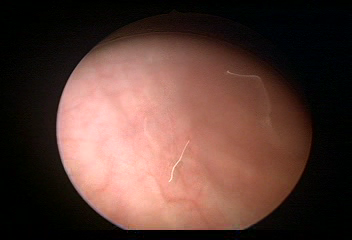
Modality: WLC
Class: Normal mucosa
Bladder cancer association: No